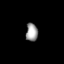
Tissue: lung
Cell type: Smooth muscle cells
Senescence score: 0.5914
Nuclear area (px): 210
Mean DAPI intensity: 156.2